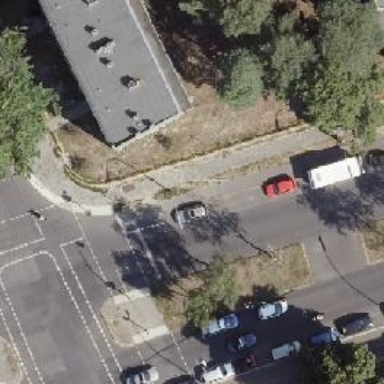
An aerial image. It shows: Road with traffic signals for signaling.